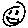
Label: smiley face